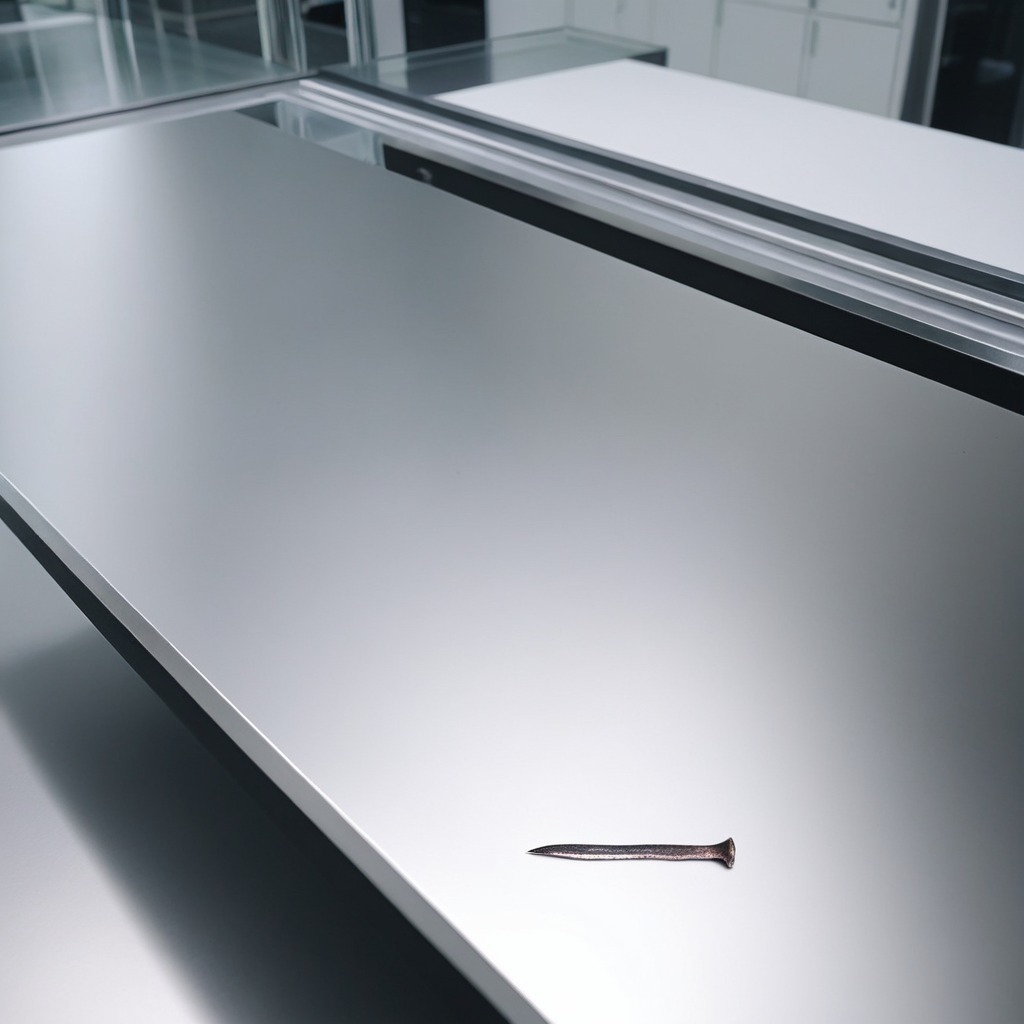
An iron nail is lying on the stainless steel table in a high-end prototyping lab.